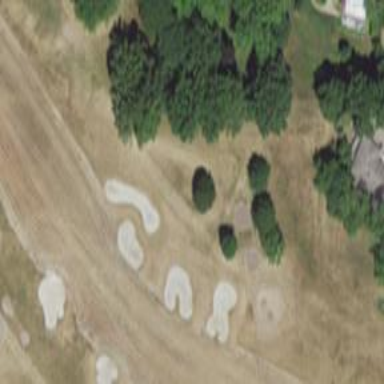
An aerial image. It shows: Grassy area designated as golf fairway.